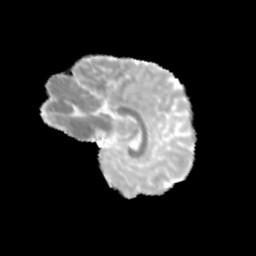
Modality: MD
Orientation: sagittal
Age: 11
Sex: male
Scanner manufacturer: siemens
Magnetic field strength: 3 T
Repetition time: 3.8 s
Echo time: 0.07 s